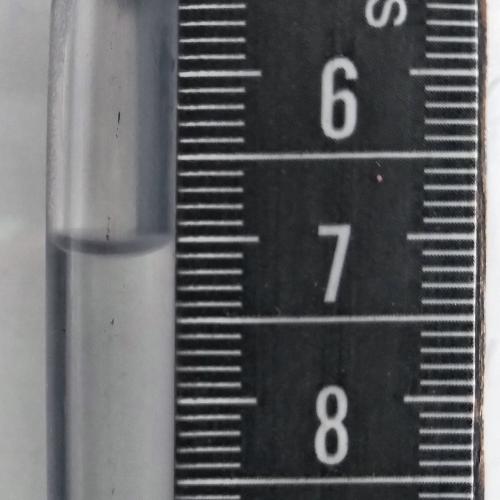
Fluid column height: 7.0 cm